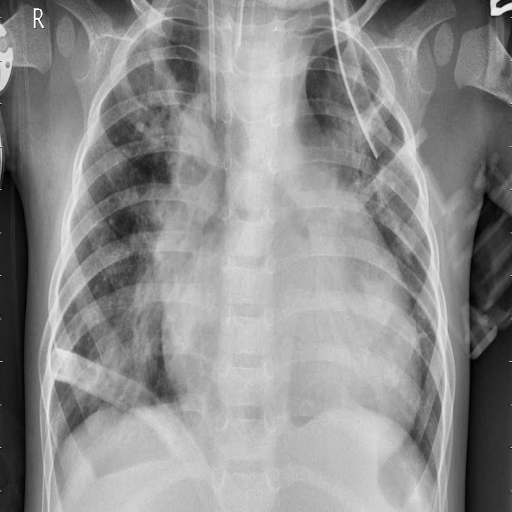
Finding: PNEUMONIA